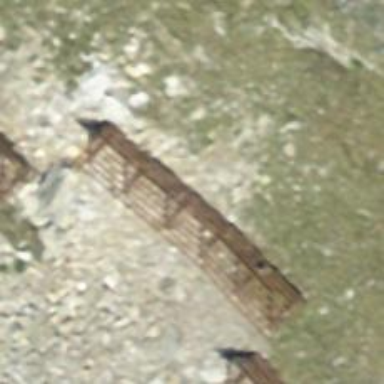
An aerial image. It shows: Snow fence that is man-made.